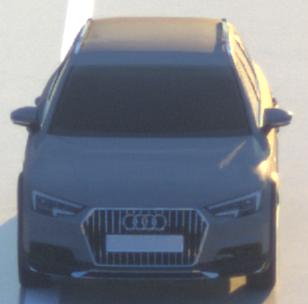
Make: Audi
Model: A4 Allroad 45 TFSI
Detailed model: A4 (B9) allroad
Model produced from: 2019/02
Model produced until: 2019/05
Doors: 5
Color: gray
Road condition: wet road
Daytime: sunrise or sunset
Contrast: medium contrast